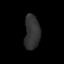
Tissue: lung
Cell type: Myeloid cells
Senescence score: 0.5467
Nuclear area (px): 518
Mean DAPI intensity: 49.498